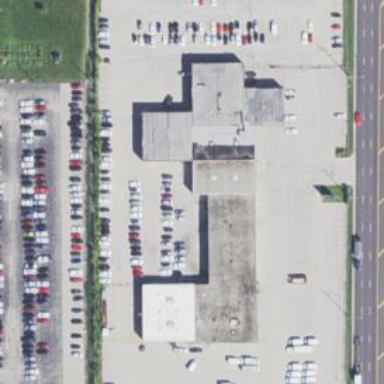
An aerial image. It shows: Car rental service.